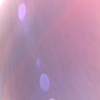
Label: sunburn